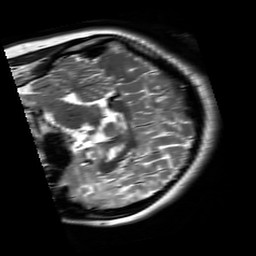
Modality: T2w
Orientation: sagittal
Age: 26
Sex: female
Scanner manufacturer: siemens
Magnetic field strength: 3 T
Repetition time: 8.53 s
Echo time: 0.091 s